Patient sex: M
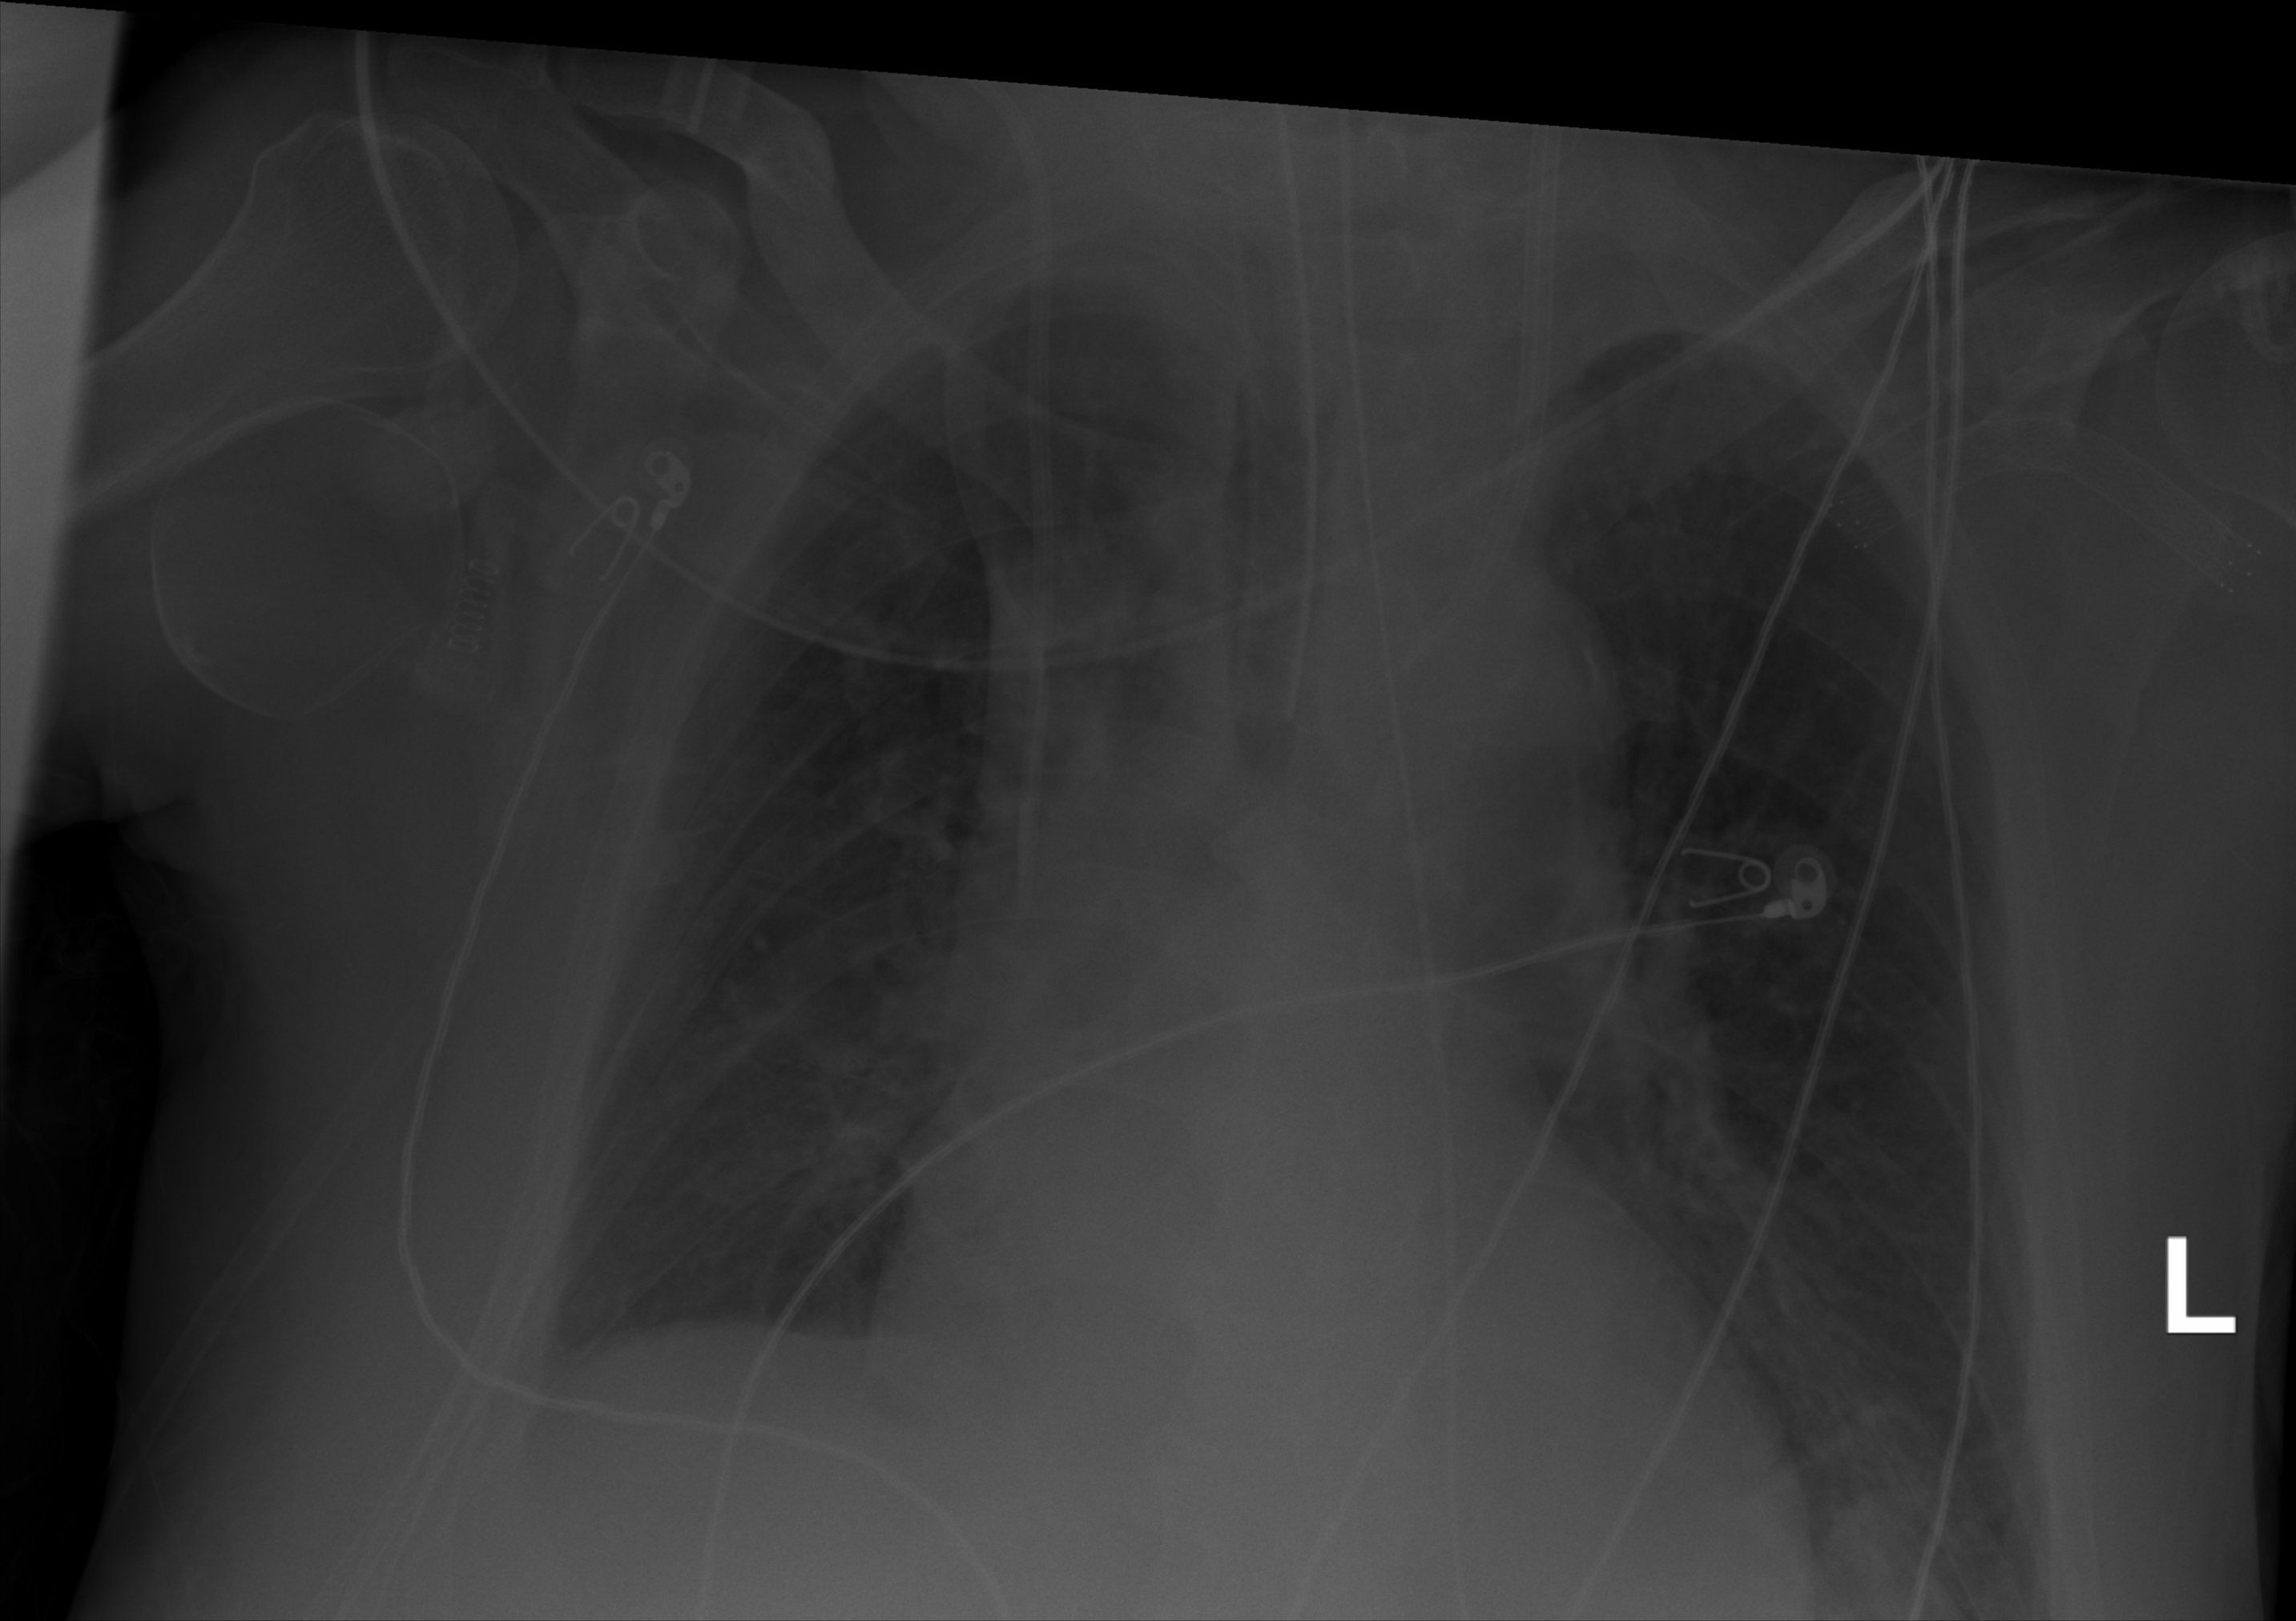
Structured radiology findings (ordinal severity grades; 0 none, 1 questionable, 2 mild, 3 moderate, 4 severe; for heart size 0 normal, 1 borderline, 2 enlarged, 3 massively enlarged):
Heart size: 2
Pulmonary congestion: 2
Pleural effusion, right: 2
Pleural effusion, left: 2
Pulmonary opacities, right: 2
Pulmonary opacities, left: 2
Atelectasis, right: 2
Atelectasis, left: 2